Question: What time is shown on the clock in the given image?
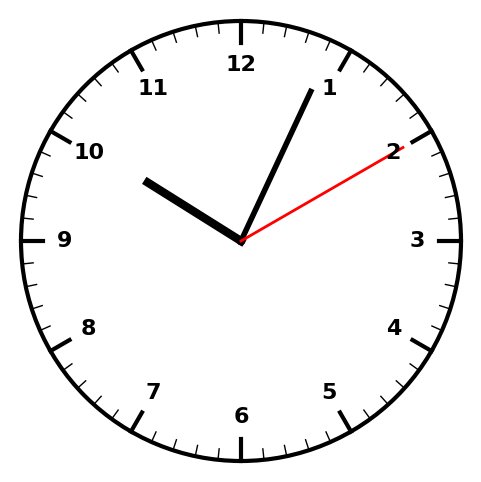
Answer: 10:04:10